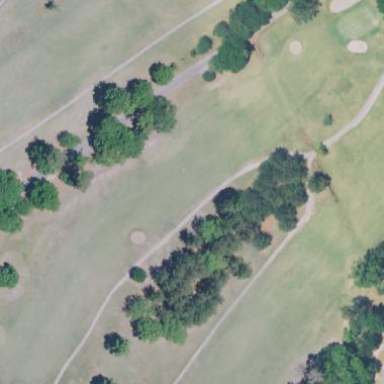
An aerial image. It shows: Golf fairway surrounded by grass.